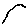
Label: line